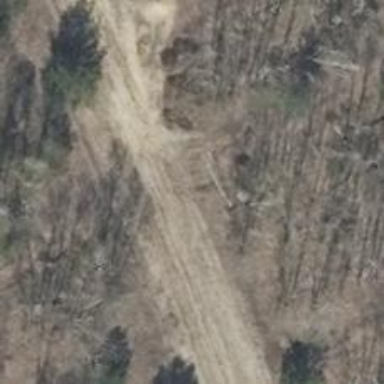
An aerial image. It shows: Sandy track with grade4 tracktype.